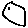
Label: moon